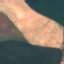
Label: AnnualCrop